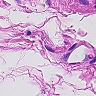
Metastatic tissue present: no